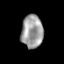
Tissue: prostate
Cell type: Epithelial cells
Senescence score: 0.2301
Nuclear area (px): 700
Mean DAPI intensity: 158.363